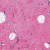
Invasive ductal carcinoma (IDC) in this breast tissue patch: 0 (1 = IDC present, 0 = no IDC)